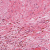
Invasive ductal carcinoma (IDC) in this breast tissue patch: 0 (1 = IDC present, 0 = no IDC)